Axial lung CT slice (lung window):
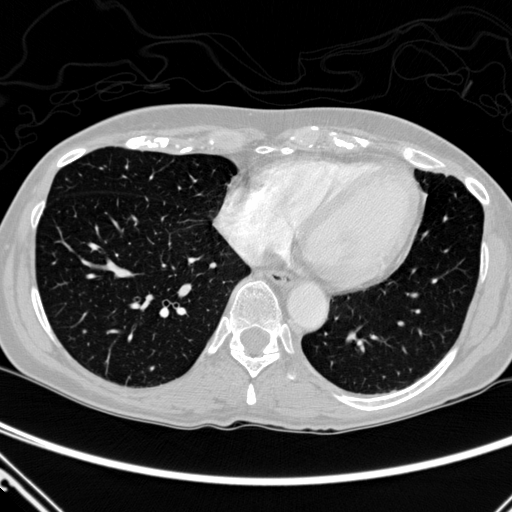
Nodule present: no